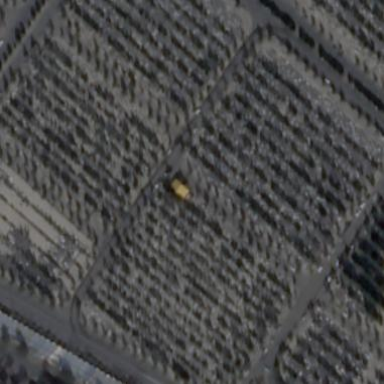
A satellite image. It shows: Cemetery.